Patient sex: M
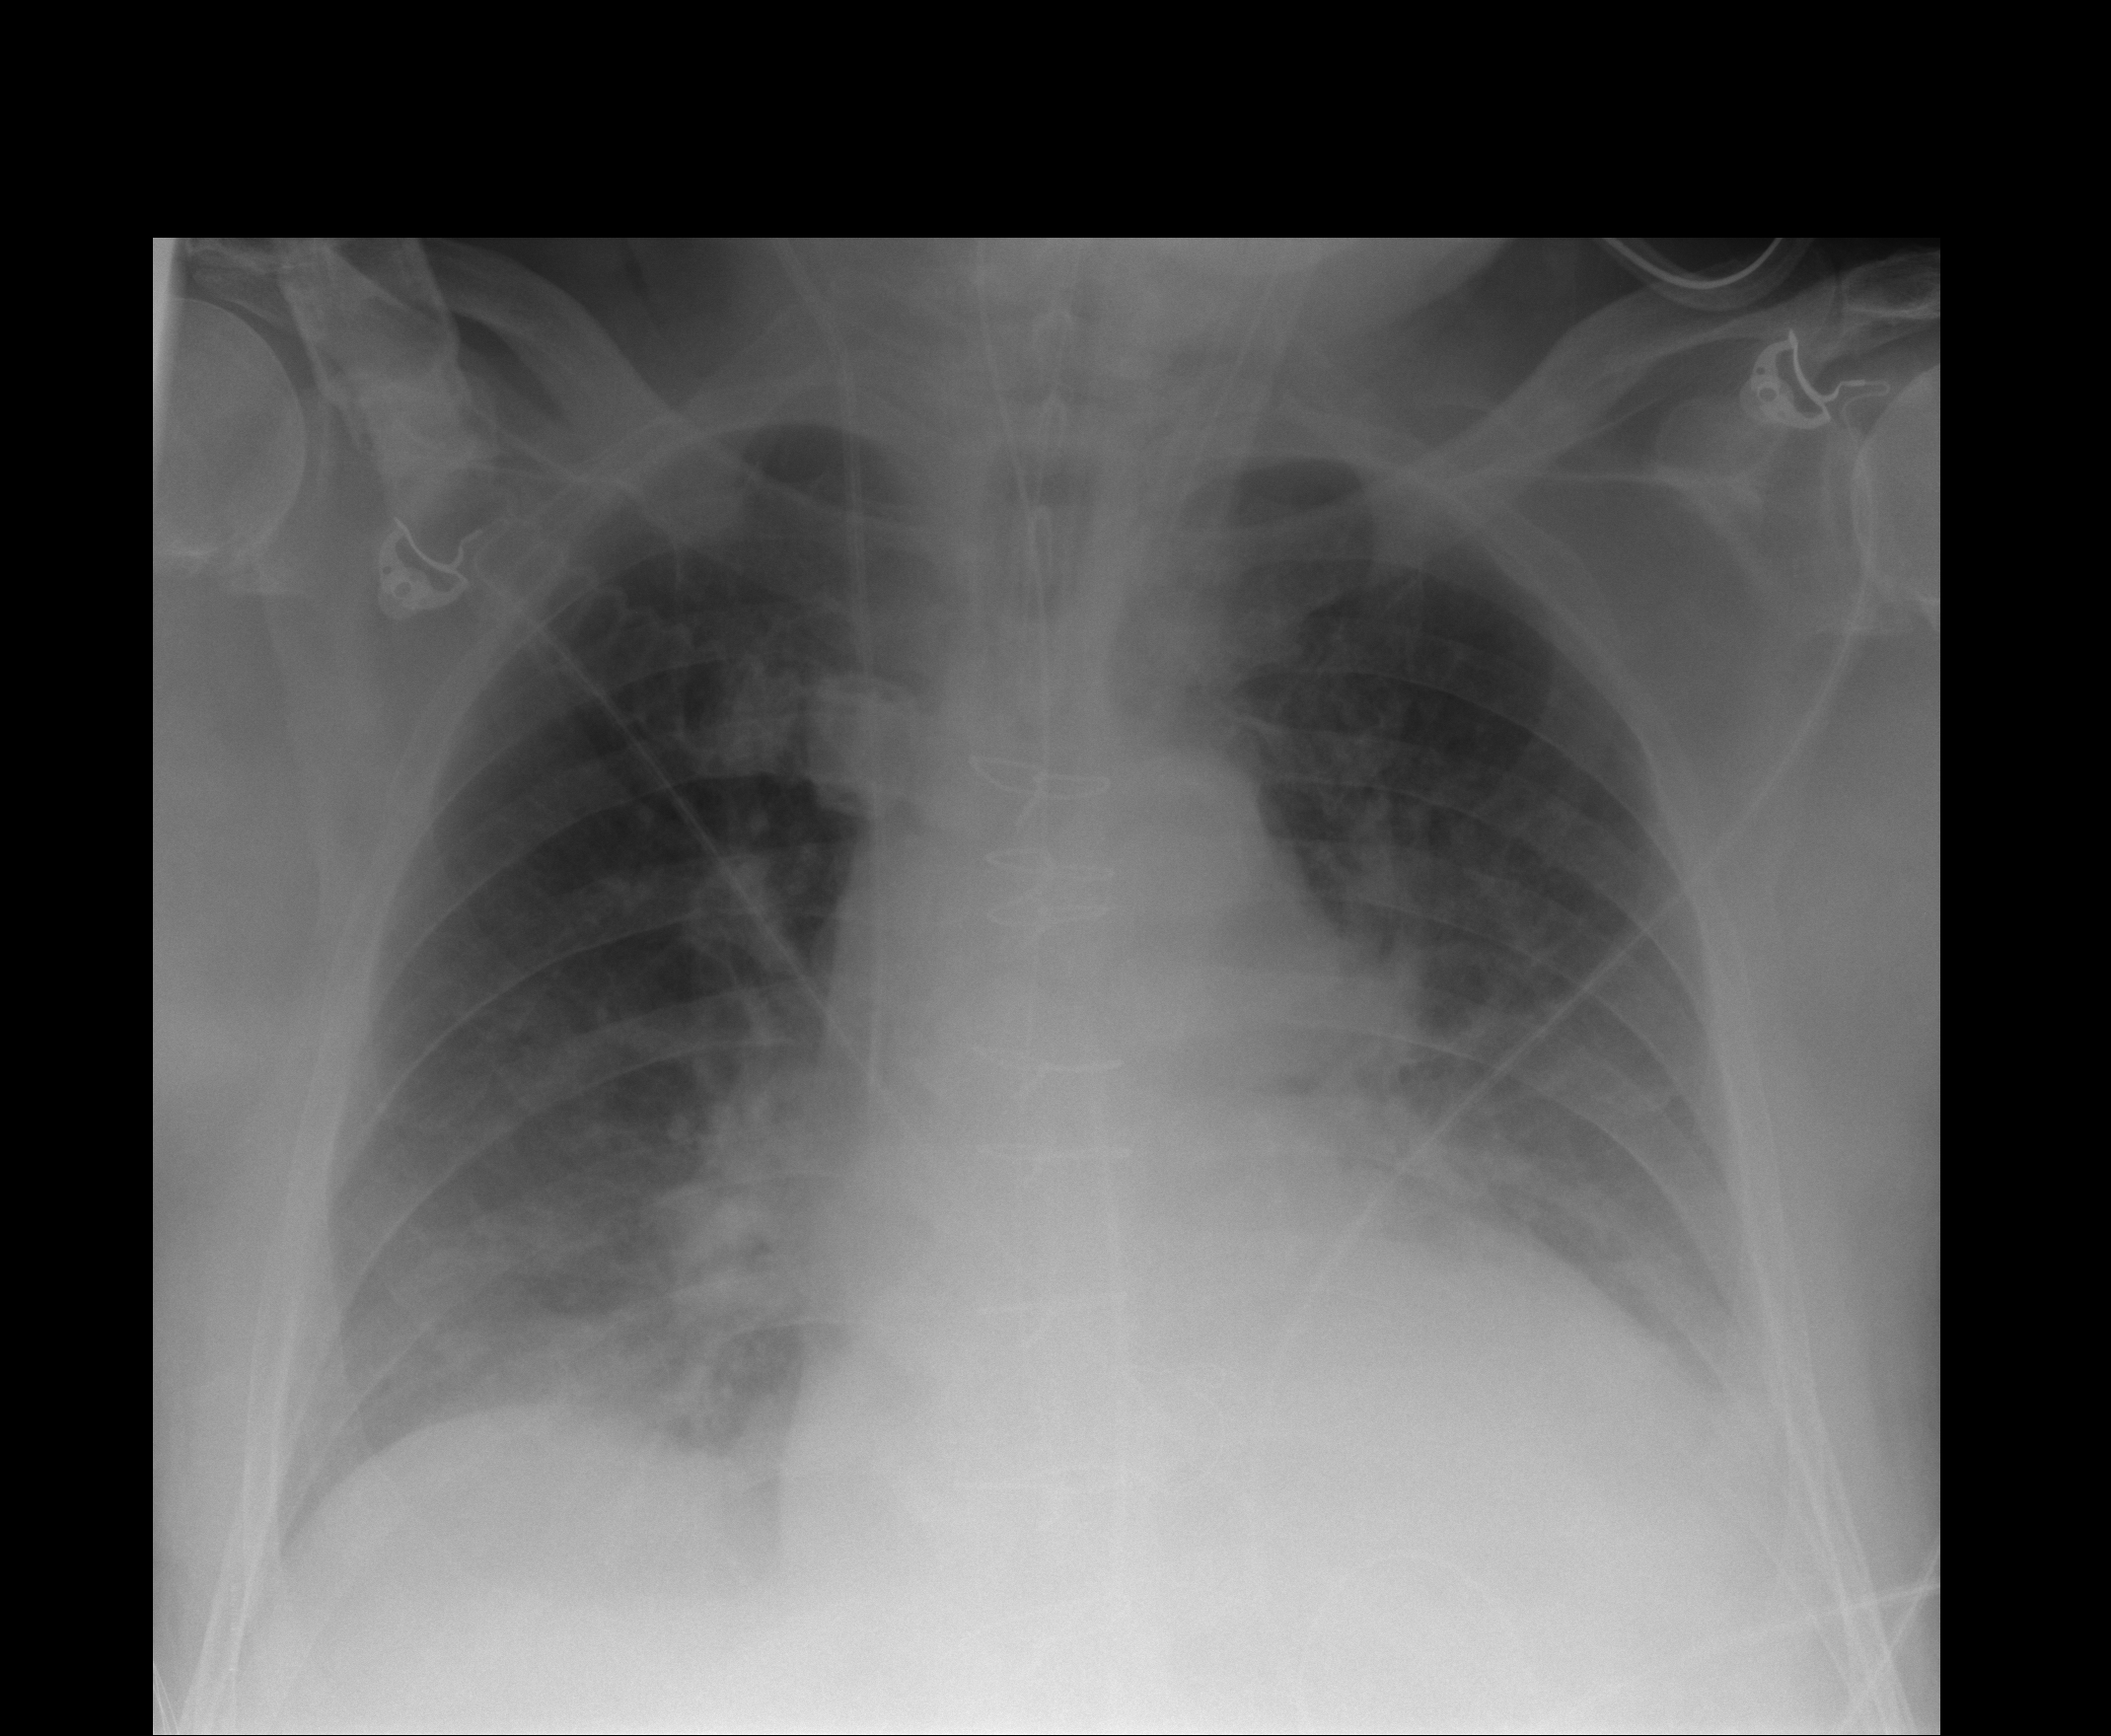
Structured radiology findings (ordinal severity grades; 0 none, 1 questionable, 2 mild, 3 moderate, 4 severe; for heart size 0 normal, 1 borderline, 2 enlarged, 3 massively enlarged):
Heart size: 0
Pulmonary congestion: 2
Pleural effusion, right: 0
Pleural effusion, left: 2
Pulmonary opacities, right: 0
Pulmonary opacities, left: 0
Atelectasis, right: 2
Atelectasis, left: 2